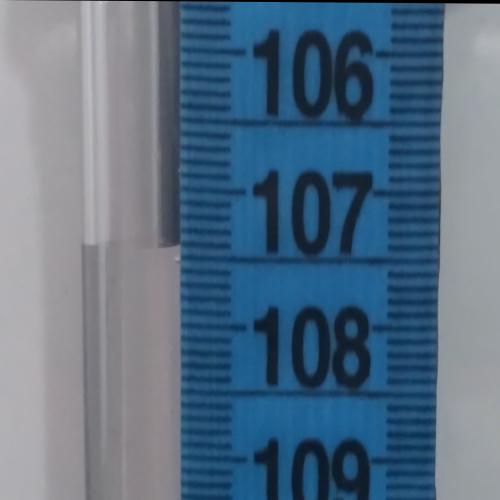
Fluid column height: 107.4 cm